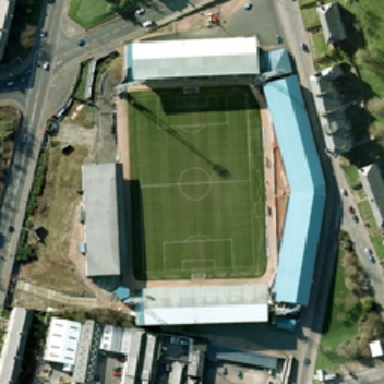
The blue hut is next to the football hall .